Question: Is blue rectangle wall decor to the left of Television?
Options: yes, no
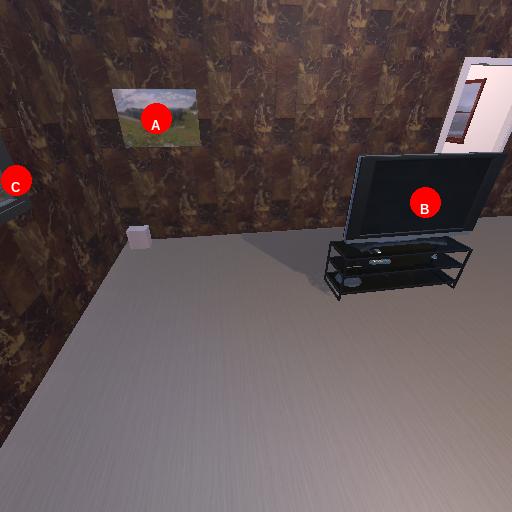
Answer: yes